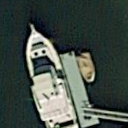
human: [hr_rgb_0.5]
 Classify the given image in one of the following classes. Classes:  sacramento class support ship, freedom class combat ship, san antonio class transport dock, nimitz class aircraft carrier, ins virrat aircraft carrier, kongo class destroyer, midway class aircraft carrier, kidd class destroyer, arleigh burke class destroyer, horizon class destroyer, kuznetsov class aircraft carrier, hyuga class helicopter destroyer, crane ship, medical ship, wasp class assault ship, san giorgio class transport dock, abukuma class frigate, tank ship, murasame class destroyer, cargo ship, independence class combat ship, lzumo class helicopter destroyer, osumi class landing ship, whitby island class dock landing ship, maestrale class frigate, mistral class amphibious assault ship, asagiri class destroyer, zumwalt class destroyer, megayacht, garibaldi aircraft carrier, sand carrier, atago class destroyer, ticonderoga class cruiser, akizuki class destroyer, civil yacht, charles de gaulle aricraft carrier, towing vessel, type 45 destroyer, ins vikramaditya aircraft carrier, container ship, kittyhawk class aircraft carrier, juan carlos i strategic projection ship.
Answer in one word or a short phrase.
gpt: Civil yacht